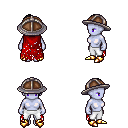
a pixel art fantasy rpg character, female body template, dark elf, purple skin, red tattered cape, white pants, black long mohawk hairstyle, chain helm, gold boots, four views (front, back, left, right), 2x2 character sprite sheet, small pixel art, hard edges, no anti-aliasing